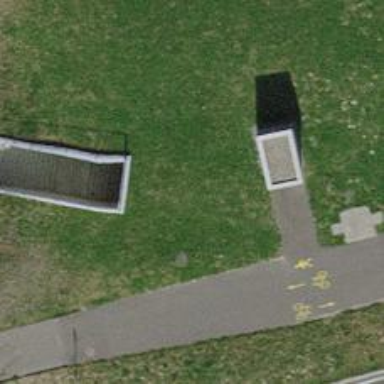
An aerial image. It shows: Concrete steps leading into tunnel.